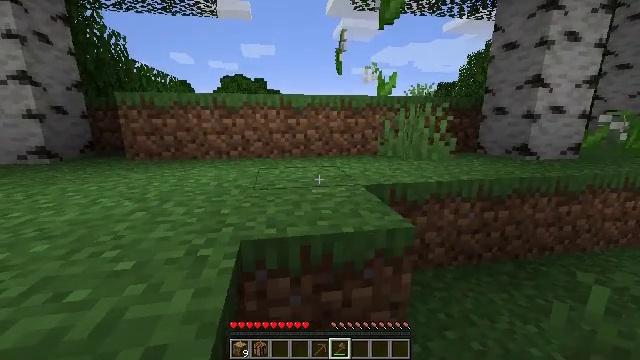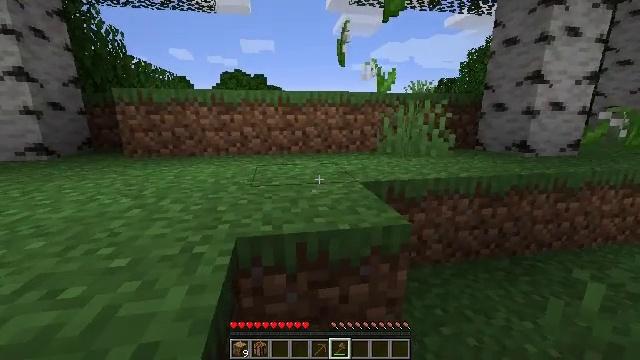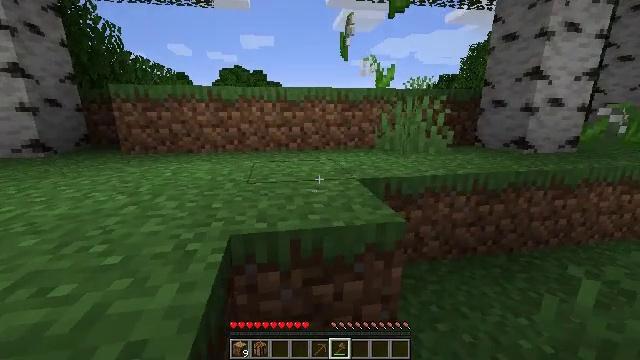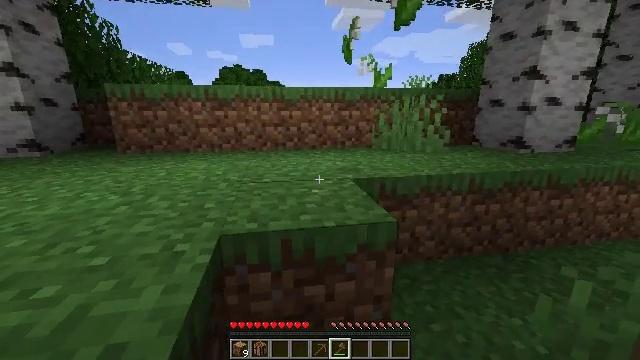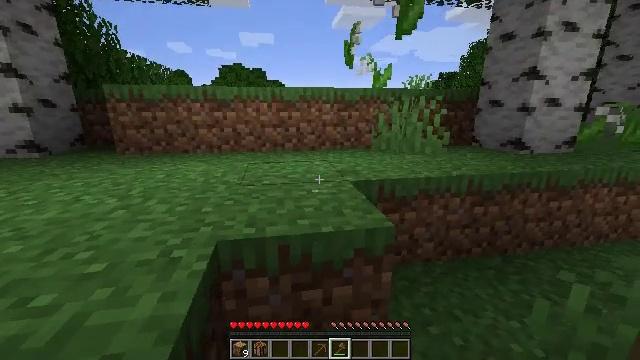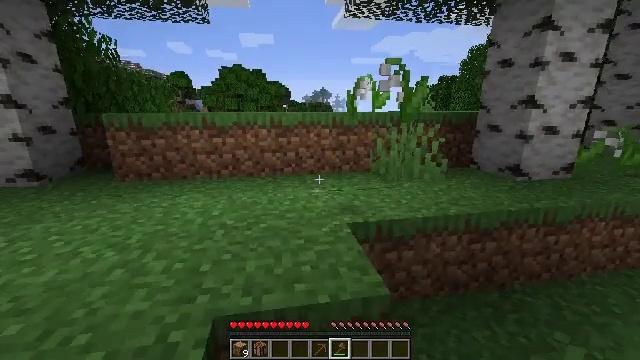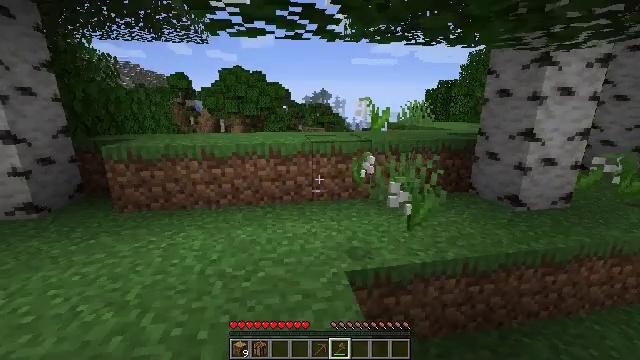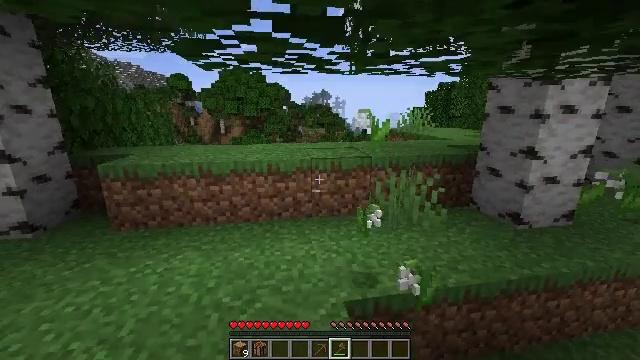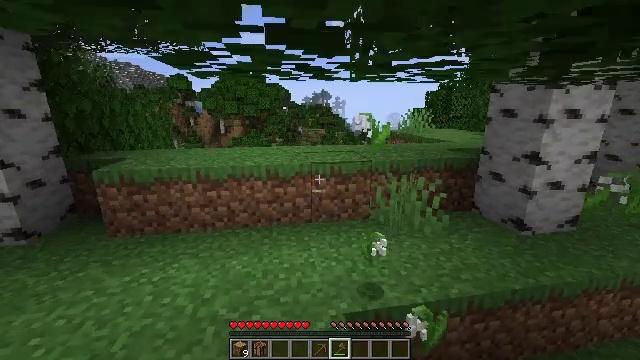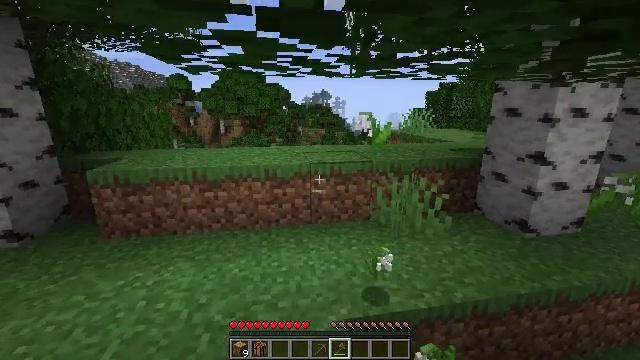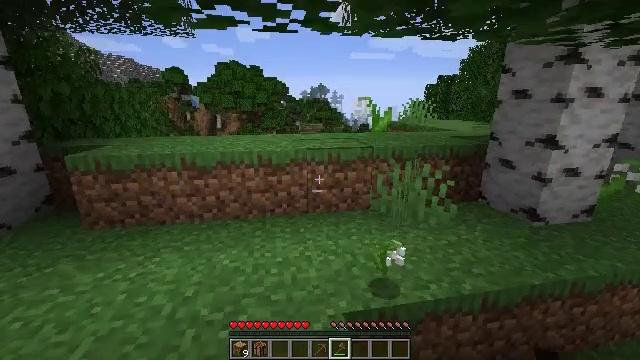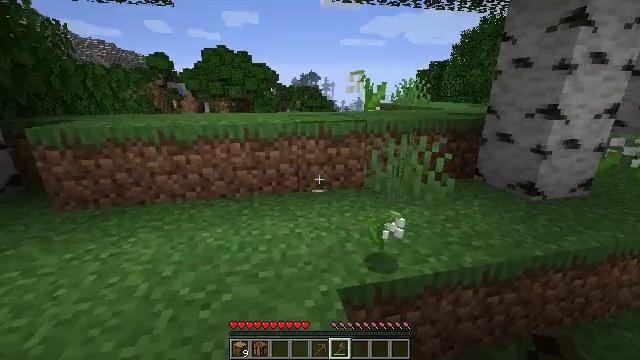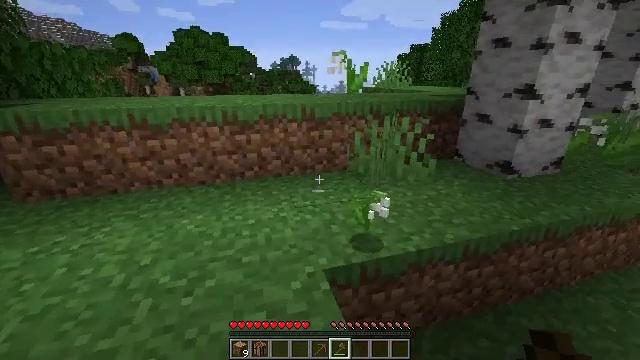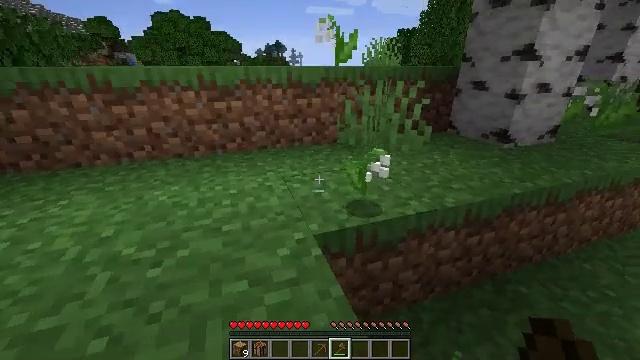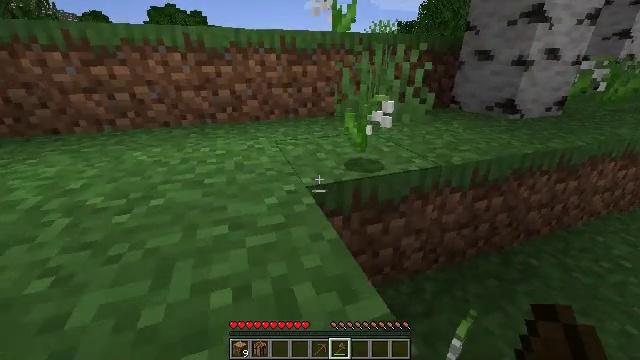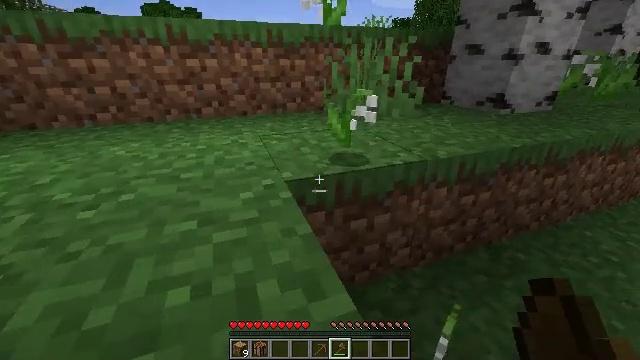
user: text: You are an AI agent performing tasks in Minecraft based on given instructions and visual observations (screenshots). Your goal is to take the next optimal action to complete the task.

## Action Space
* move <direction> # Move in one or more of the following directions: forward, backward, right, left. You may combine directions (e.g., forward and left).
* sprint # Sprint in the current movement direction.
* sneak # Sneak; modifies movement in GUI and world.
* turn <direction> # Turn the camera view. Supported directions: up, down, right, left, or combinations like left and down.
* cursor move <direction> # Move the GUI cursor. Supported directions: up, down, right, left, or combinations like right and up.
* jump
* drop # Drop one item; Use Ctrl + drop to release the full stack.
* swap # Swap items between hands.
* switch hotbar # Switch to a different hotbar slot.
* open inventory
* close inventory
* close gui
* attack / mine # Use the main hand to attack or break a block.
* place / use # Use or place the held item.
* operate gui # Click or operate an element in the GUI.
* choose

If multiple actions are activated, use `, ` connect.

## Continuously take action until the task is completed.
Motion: motion action
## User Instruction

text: Break the block to gather lily of the valley.
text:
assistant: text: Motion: move forward
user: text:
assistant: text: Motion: move forward
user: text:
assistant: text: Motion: move forward
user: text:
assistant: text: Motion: move forward, jump
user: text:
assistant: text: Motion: move forward, jump
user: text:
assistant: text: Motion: move forward, jump
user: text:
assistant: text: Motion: move forward, jump
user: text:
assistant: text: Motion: move forward, jump
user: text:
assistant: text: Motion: move forward
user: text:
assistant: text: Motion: move forward, turn down
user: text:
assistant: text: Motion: move forward, turn right and down
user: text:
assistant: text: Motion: move forward, turn right and down
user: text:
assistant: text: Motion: move forward, turn right and down
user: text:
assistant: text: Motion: move forward
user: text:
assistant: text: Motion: move forward
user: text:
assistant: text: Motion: move forward, turn right and down
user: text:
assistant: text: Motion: move forward, turn right and down
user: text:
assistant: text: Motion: turn right
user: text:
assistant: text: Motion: no_op
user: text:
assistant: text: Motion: no_op
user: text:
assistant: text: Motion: no_op
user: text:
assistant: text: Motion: no_op
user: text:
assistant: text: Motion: no_op
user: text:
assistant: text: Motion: no_op
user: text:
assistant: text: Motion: no_op
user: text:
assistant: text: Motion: move forward, turn left
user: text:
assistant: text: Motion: move forward, turn left
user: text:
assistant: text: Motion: move forward, turn left
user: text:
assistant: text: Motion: move forward
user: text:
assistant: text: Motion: move forward, jump